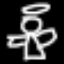
Label: angel